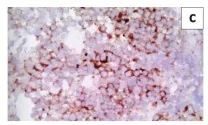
Histological and immunohistochemical findings in the bladder biopsy. Synaptophysin is expressed in the cytoplasm of the tumour cells.
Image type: pathology (immunostaining)